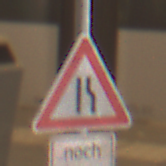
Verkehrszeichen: EinseitigVerengteFahrbahnRechts
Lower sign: LaengeEinerStrecke4
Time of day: NotSpecified
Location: Indoor (Urban)
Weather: NotSpecified
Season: NotSpecified
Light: Artificial